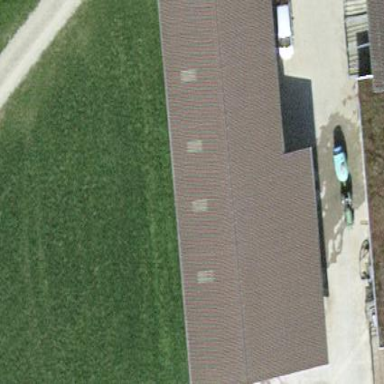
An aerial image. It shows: Simple and straightforward house.